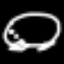
Label: frog